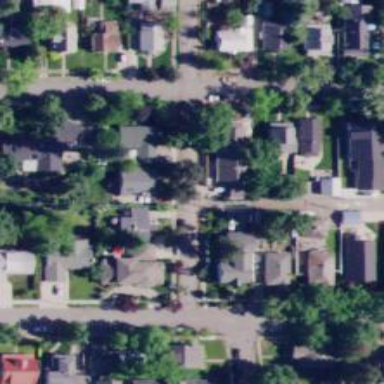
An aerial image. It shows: Alley classified as service road.